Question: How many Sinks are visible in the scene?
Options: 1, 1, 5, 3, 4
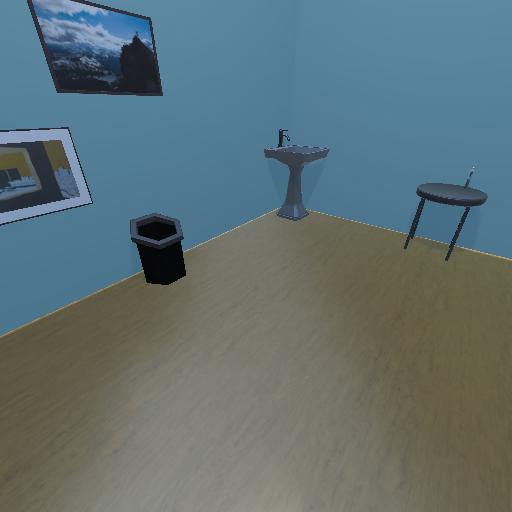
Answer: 1